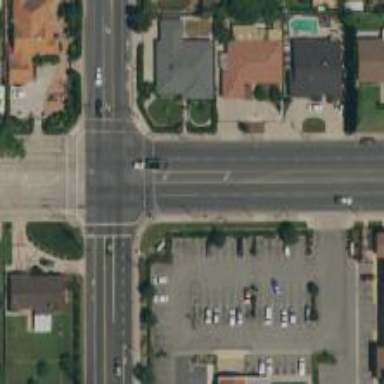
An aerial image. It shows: Solid stop line on the road.